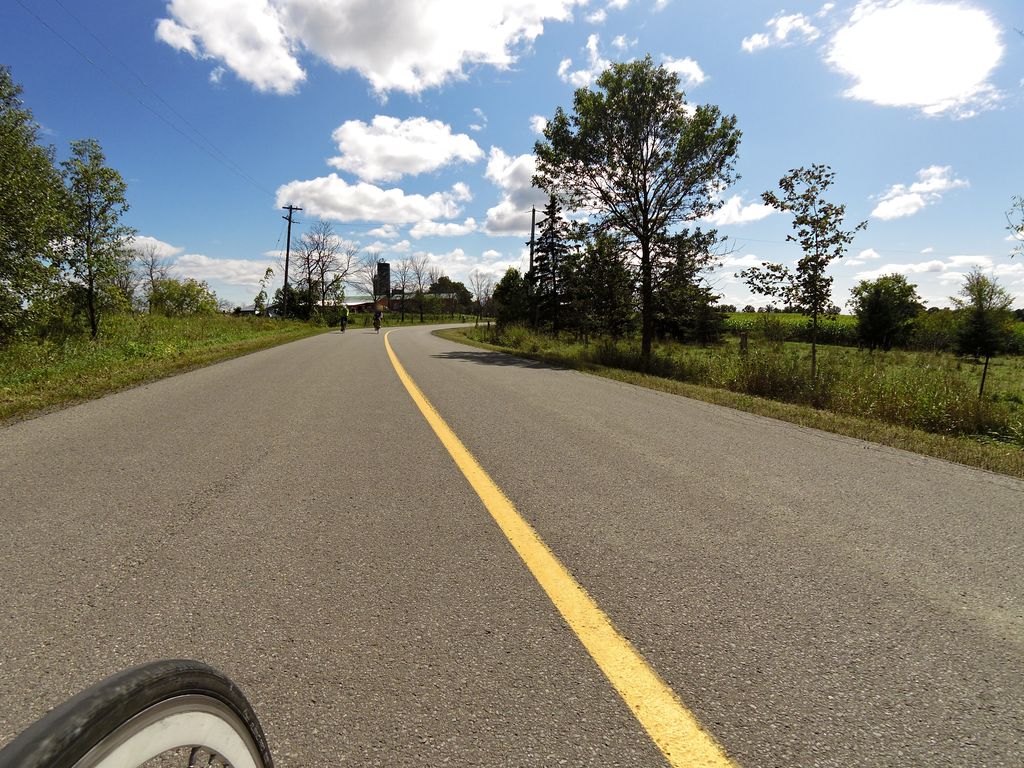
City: ottawa-gatineau